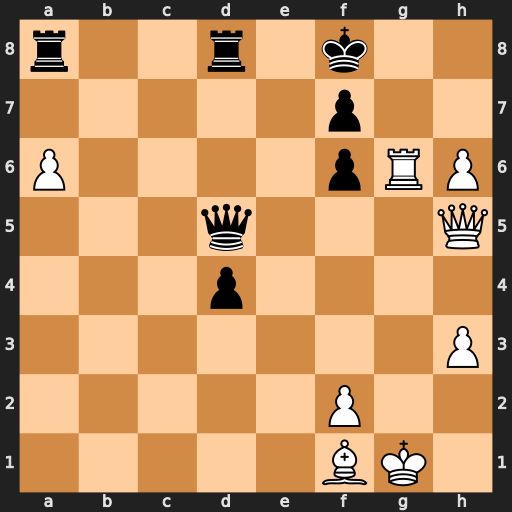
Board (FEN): r2r1k2/5p2/P4pRP/3q3Q/3p4/7P/5P2/5BK1
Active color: w
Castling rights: -
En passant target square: -
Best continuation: Qxd5 Rxd5 h7